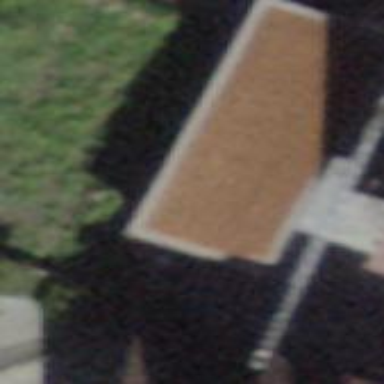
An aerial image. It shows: Garage.